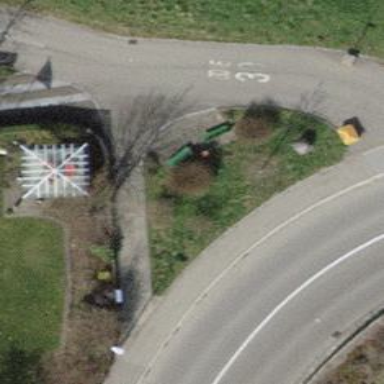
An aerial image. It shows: Bench for seating.